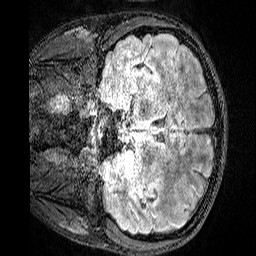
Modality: FLAIR
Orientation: coronal
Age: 21
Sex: female
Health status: healthy
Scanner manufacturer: siemens
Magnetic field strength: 3 T
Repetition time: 5 s
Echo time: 0.388 s